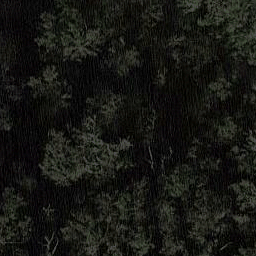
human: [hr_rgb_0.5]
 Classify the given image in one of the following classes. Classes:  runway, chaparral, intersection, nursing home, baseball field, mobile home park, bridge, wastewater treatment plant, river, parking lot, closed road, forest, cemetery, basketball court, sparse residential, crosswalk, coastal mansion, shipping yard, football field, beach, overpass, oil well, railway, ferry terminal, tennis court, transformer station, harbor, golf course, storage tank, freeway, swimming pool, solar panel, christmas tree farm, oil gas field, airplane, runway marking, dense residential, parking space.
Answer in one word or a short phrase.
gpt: forest